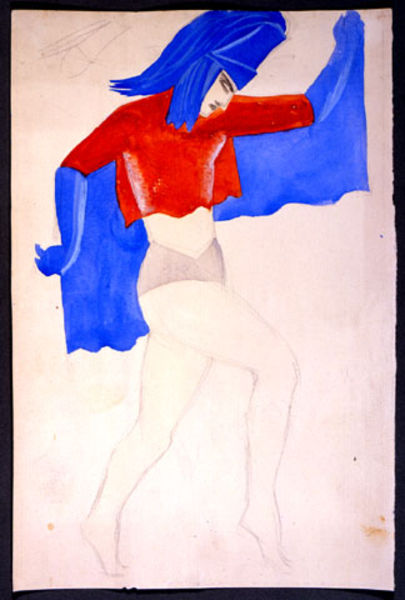
Titel: Costume Design for the Film Aelita, Costume Design for the Film Aelita
Künstler: Aleksandra Ekster (Exter)
Standort: Amherst (Massachusetts, USA)
Institution: Mead Art Museum, Amherst College
Schlagwörter: blue, hat, red, soldier, white, hair, modern, woman, man, roman, brave, helmet, drawing, paper, cartoon, sketch, abstract, cape, pencil, legs, god, godess, hero, warrior, figure, simple, gloves, plain, dancing, art deco, justice, naive, fun, underwear, wonder woman, heroine, fovist, skipping, nieve